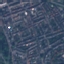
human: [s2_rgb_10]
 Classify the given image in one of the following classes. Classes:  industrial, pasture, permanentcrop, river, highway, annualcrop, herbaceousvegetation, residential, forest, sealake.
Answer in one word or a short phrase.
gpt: Residential